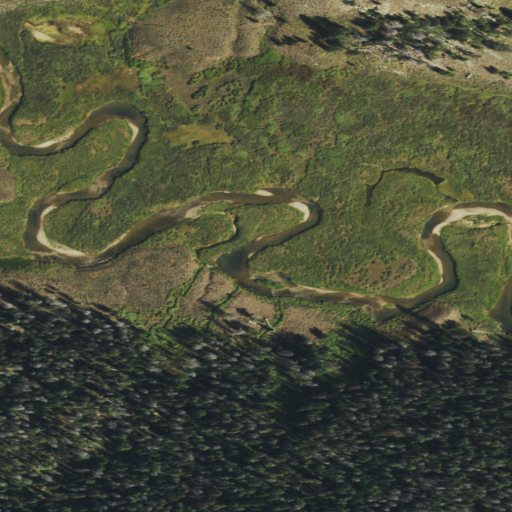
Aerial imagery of valley in Wyoming named Little Grizzly Basin containing woody wetlands, evergreen forest, and shrub